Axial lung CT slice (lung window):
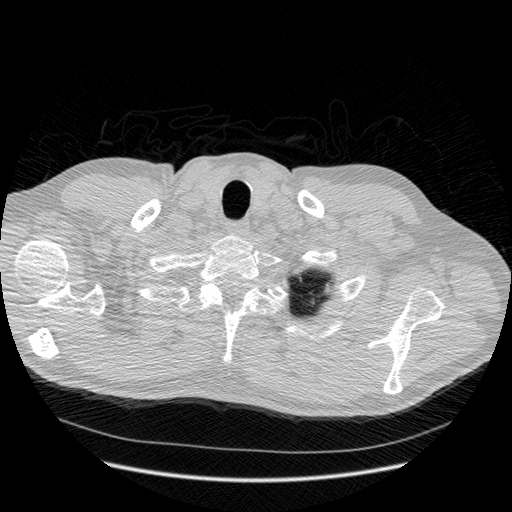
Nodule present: no